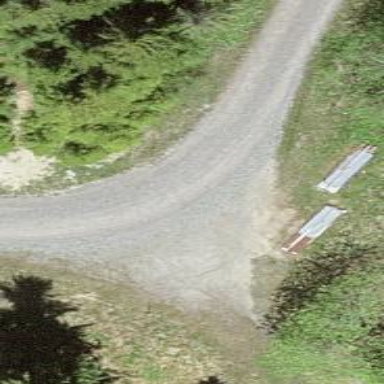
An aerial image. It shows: Gravel path.